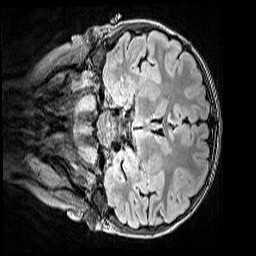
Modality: FLAIR
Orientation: coronal
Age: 10
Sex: female
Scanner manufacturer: siemens
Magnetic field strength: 3 T
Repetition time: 5 s
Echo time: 0.388 s